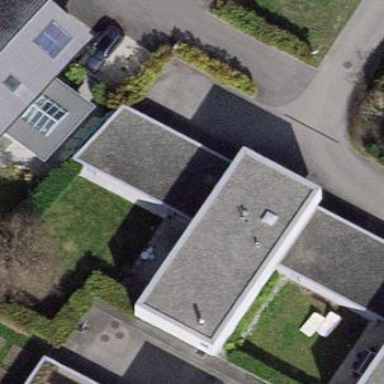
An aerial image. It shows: View of roof of building.